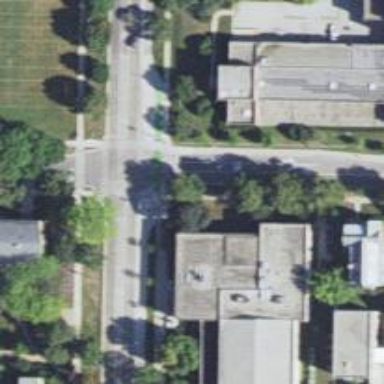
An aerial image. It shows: Footway with traffic island. The crossing on the island has zebra markings.